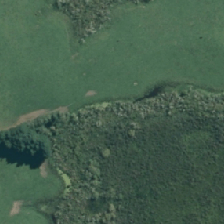
Land cover: herbaceous_freshwater_vege